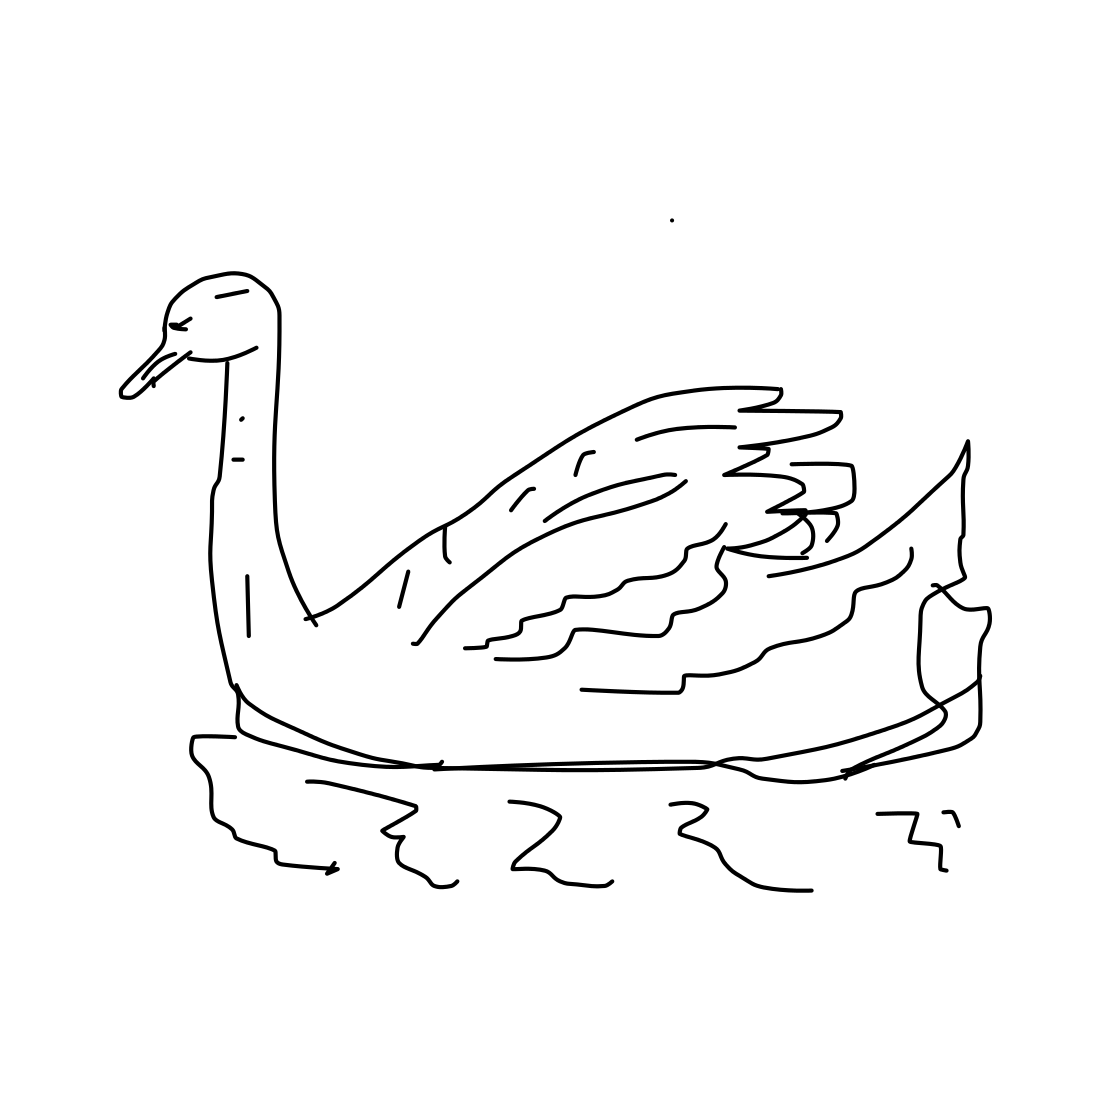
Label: swan